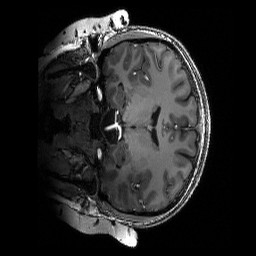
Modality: T1w
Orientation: coronal
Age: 25
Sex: female
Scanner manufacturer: siemens
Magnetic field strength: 6.98 T
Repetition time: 3.1 s
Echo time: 0.00242 s